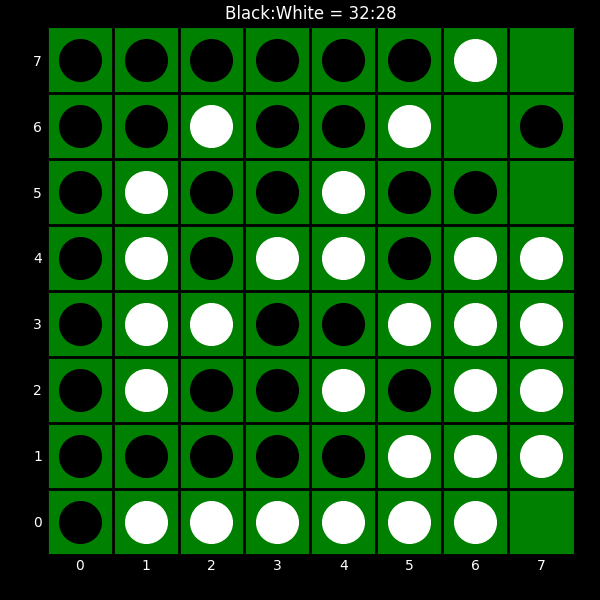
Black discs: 32
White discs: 28